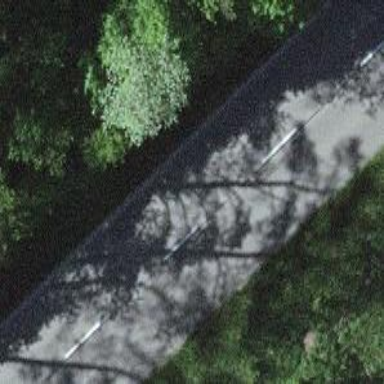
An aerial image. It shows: Asphalt road classified as primary highway.